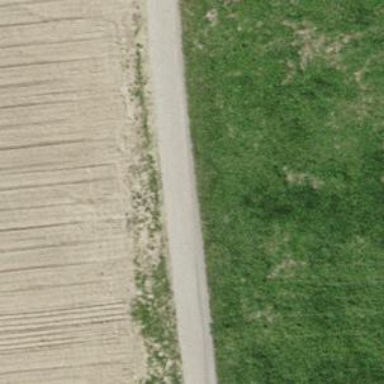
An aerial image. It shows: Track with grade 1 quality.